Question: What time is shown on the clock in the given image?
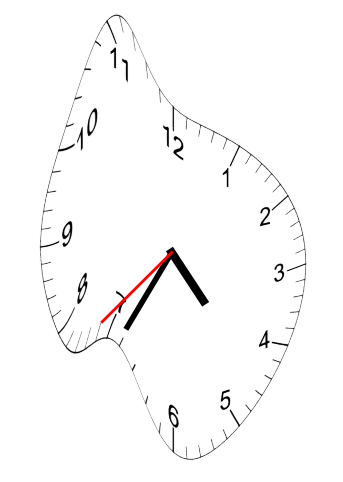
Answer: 04:34:37